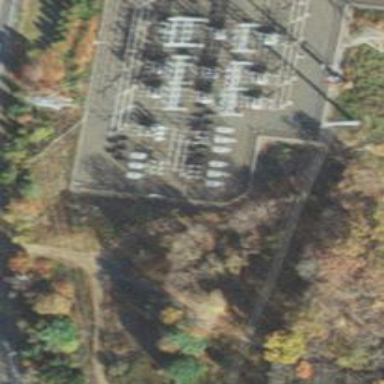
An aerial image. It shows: Switch for power supply.